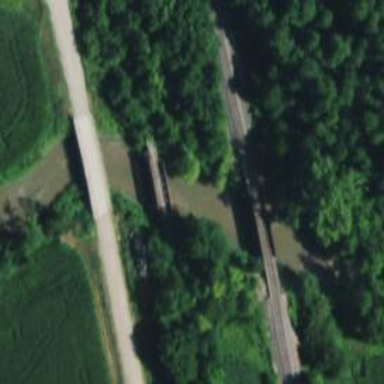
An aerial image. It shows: Abandoned railway bridge.